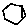
Label: hexagon